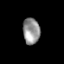
Tissue: lung
Cell type: Epithelial cells
Senescence score: 0.1967
Nuclear area (px): 439
Mean DAPI intensity: 146.431